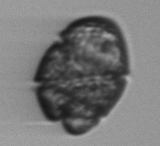
Label: Margalefidinium